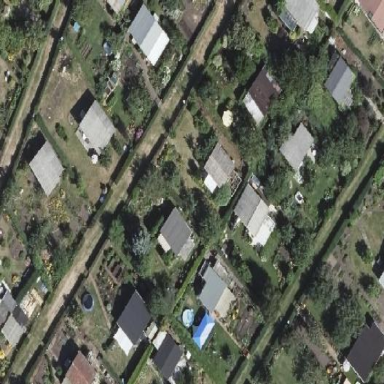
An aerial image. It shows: Plot within allotments.